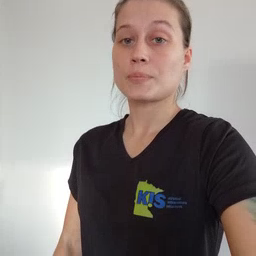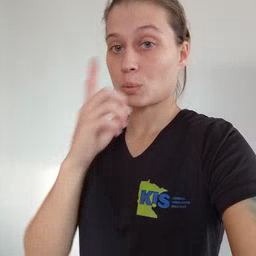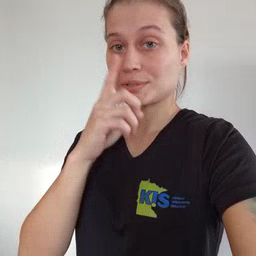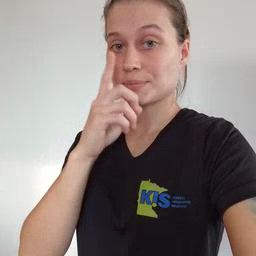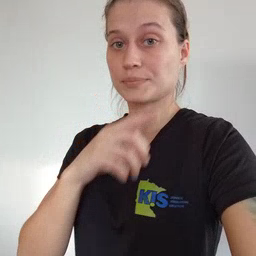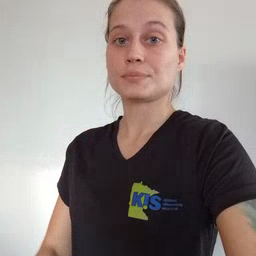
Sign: mouse